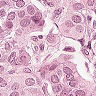
Metastatic tissue present: yes